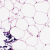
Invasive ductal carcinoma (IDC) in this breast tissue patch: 0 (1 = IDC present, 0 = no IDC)